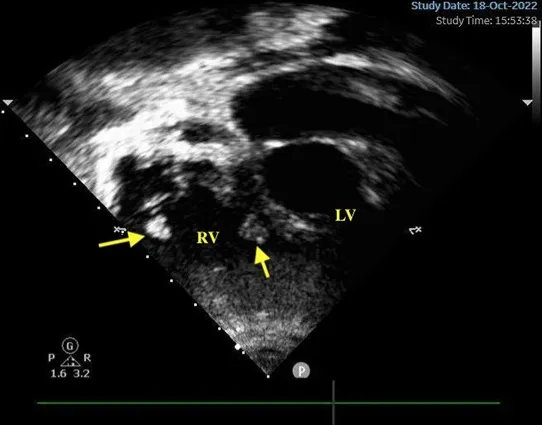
(A) Two moderately echogenic masses attached at the level of the tricuspid chordae tendineae measured in atypical apical four-chamber (4C) view.
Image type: radiology (ultrasound)